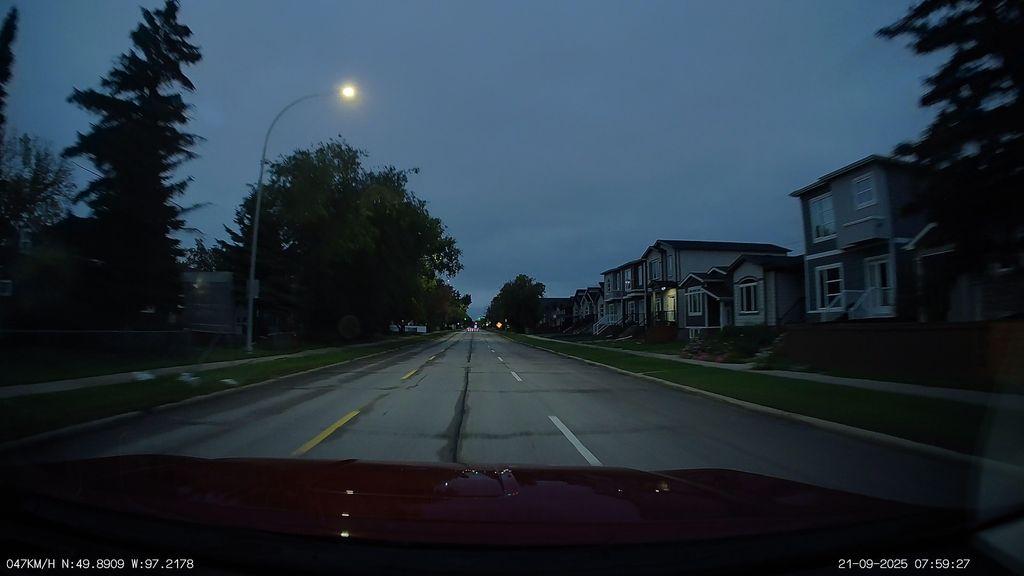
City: winnipeg